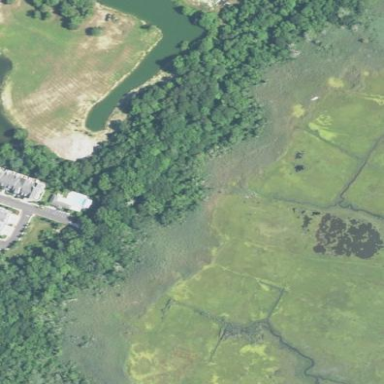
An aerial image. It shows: Swampy wetland area.